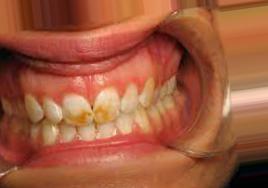
Condition: Tooth Discoloration